Question: Background: iOS 6.1, at the time of writing, doesn't allow both multiple file selection and taking a photo in a single input.
Since my main app already has a multiple input picker for choosing files, I'd like to add a second button (only required by, and only shown on) iOS devices to start the camera.
This currently works with:
'''
<input type="file" class="ios_only" accept="image/*;capture=camera">
'''
However iOS Safari always gives the following dialog:

Is there a way the '<input>' can be made to go directly to the camera without this prompt?
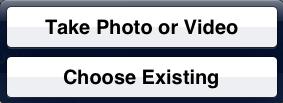
Answer: No, you can't. Safari handles this as an 'UIImagePickerView' and has to choose the source by this 'UIActionSheet'.
For your information, this line has the same effect:
'''
<input type="file" class="ios_only" accept="image/*" capture="camera">
'''
Tested also in iOS 7.